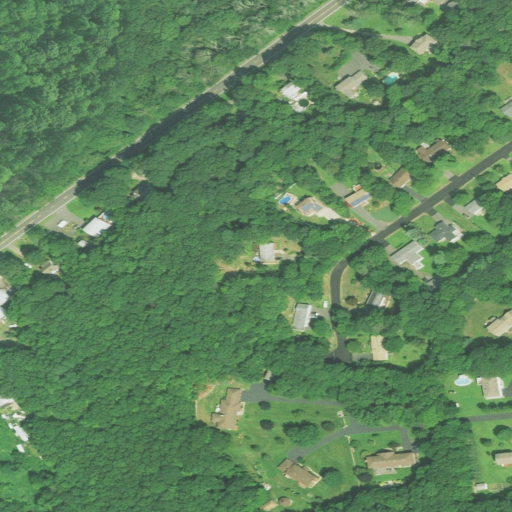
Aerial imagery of mountain in Connecticut named Lindsley Hill containing deciduous forest, open development, low intensity development, mixed forest, medium intensity development, pasture, and high intensity development